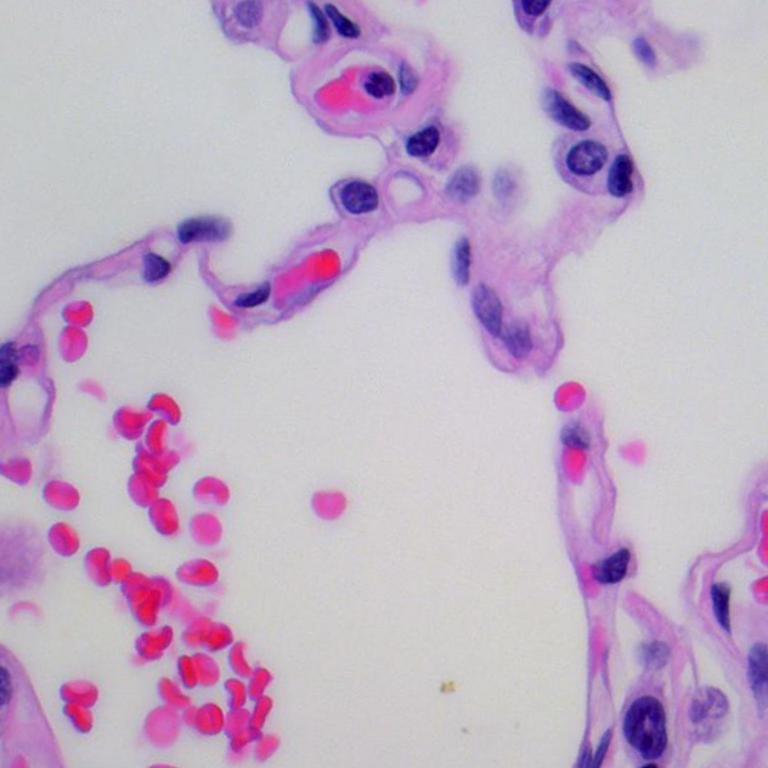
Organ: lung
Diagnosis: benign